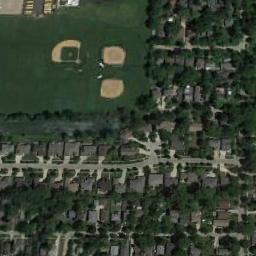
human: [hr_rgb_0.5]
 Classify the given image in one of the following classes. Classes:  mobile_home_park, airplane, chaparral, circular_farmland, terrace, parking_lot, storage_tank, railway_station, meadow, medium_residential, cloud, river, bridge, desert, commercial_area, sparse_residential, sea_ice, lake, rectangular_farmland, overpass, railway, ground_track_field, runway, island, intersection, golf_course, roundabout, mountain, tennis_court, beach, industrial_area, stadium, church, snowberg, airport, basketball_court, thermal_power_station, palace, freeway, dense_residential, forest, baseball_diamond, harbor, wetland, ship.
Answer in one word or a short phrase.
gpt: baseball_diamond